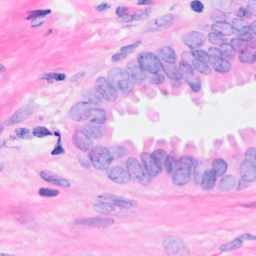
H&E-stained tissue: Breast